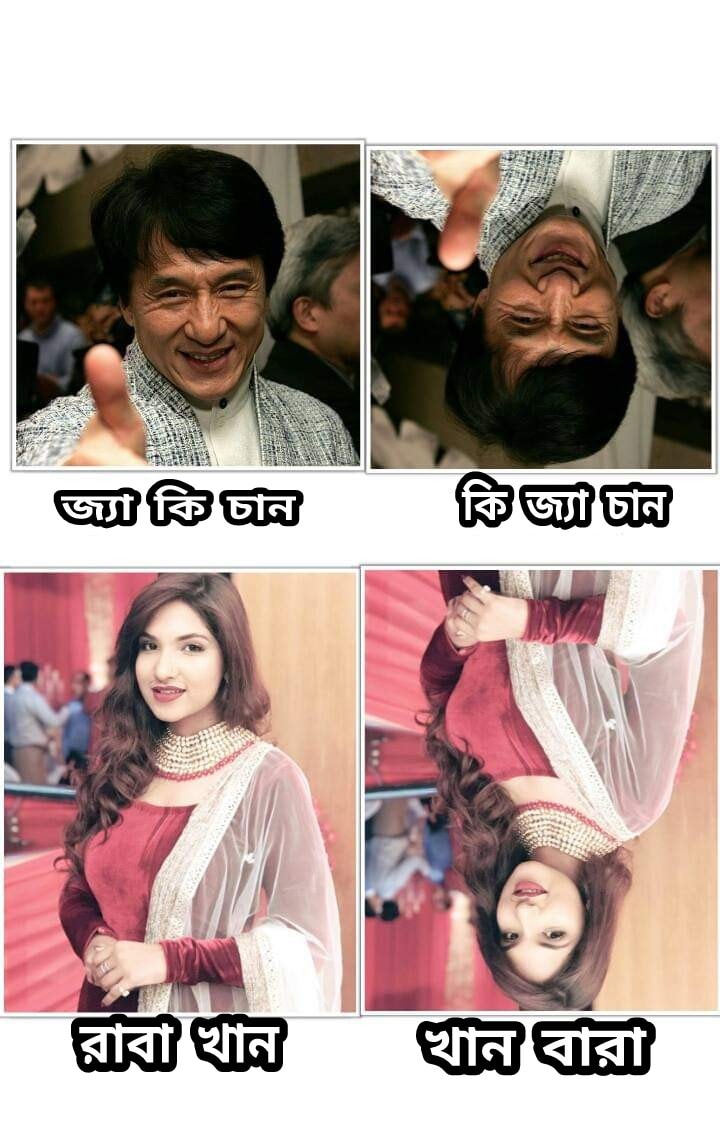
Caption: জ্যা কি চান    কি জ্যা চান    রাবা খান     খান বারা
Label: hate